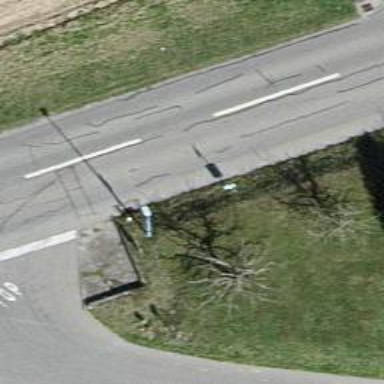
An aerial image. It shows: Bus stop along the road.